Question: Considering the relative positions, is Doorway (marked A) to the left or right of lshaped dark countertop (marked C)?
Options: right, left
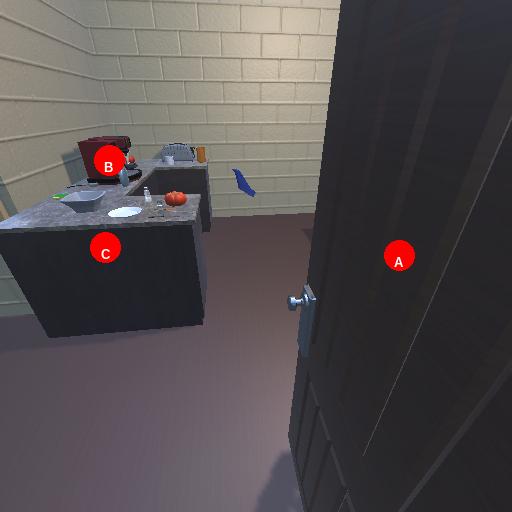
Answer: right